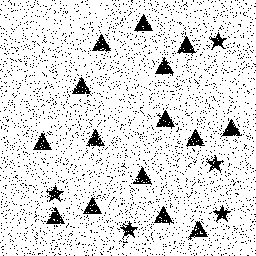
Squares: 0
Triangles: 15
Stars: 5
Total shapes: 20